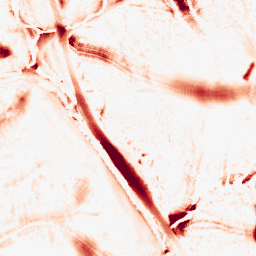
Category: morphological
Decomposition family: tophat
Decomposition parameters: size: 20
mode: white
Upsampling method: lanczos
Upsampling parameters: scale: 4
Upsampling scale: 4